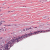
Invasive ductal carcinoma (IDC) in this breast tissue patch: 1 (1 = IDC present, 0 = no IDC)